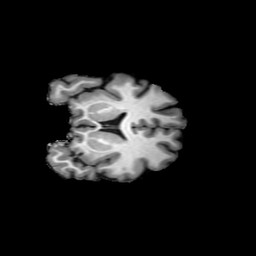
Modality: T1w
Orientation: coronal
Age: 46
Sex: female
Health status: ill